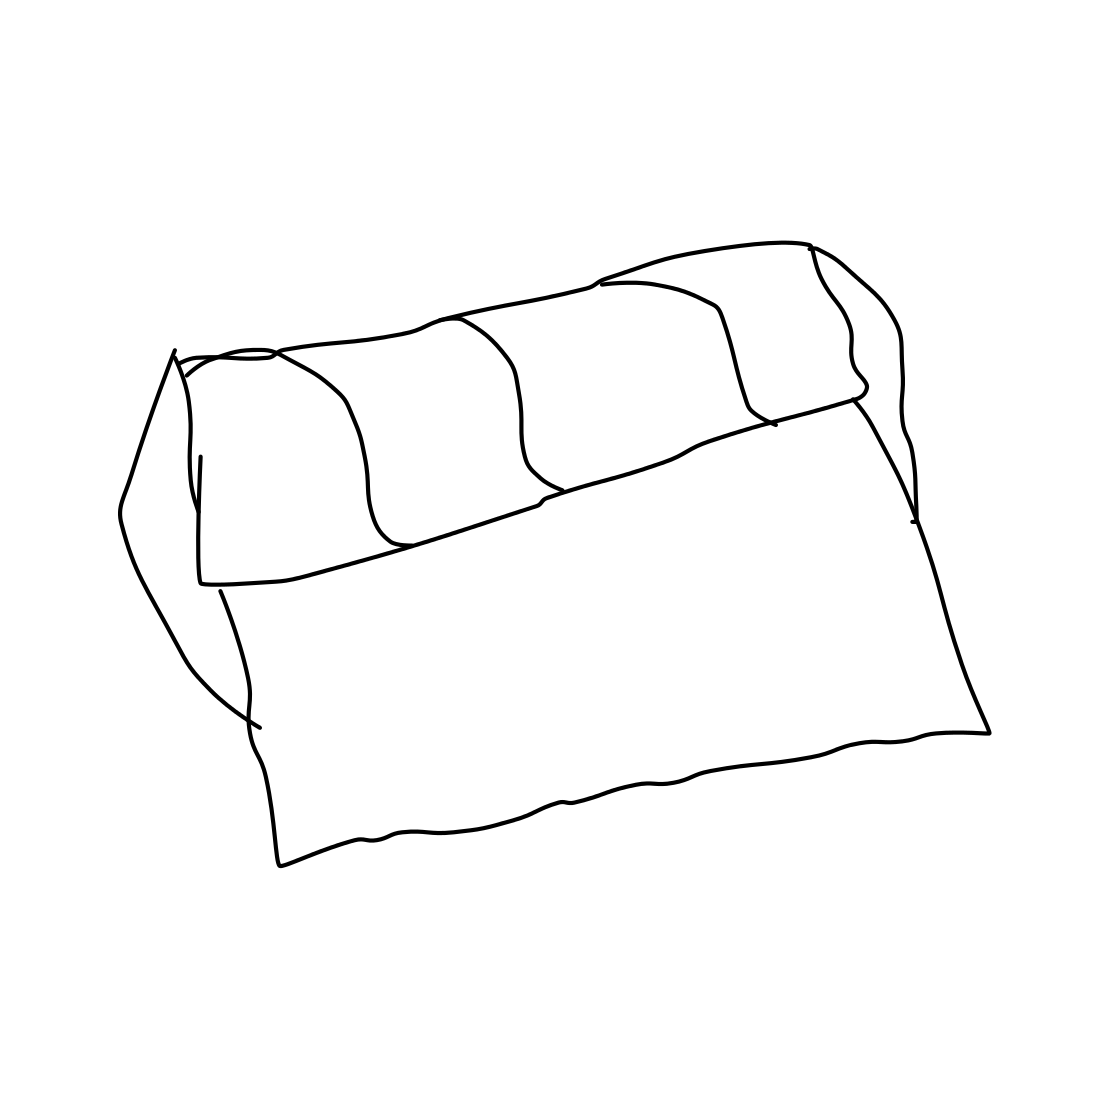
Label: couch